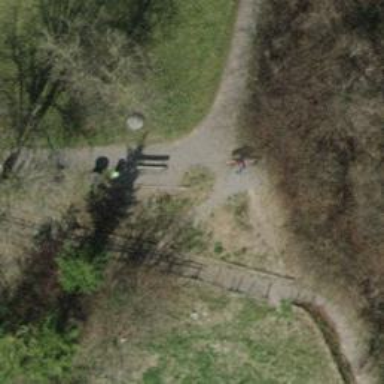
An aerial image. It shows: Road with steps.